Field crop: maize
Growth stage: 2
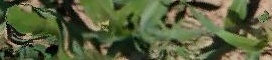
Species: maize